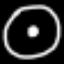
Label: clock